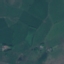
Land use / land cover: Pasture